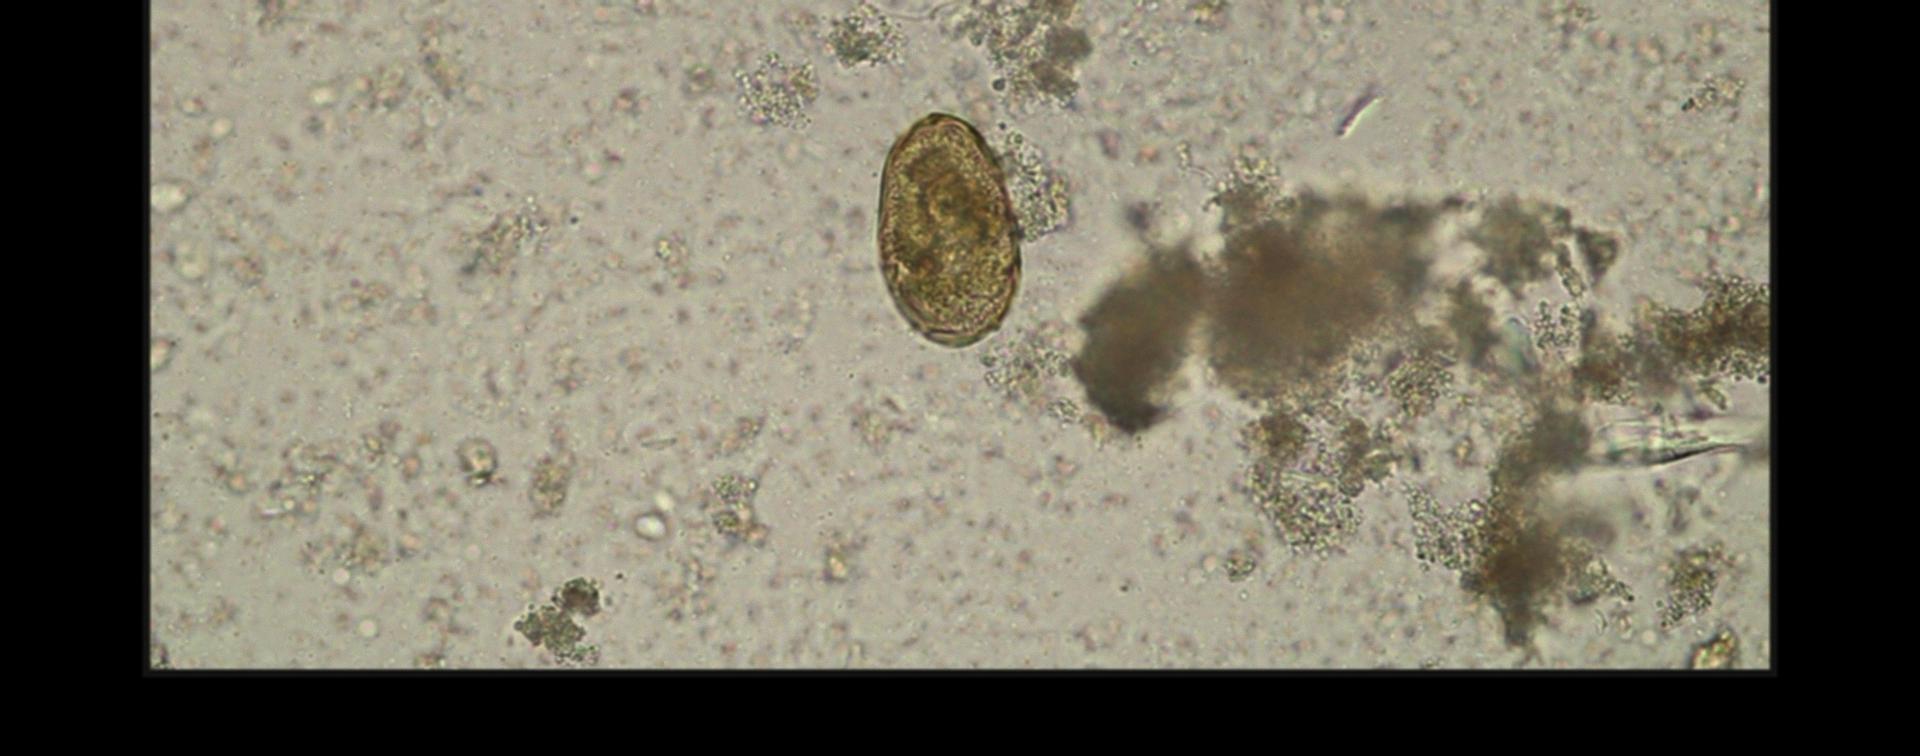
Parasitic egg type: Paragonimus spp